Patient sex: M
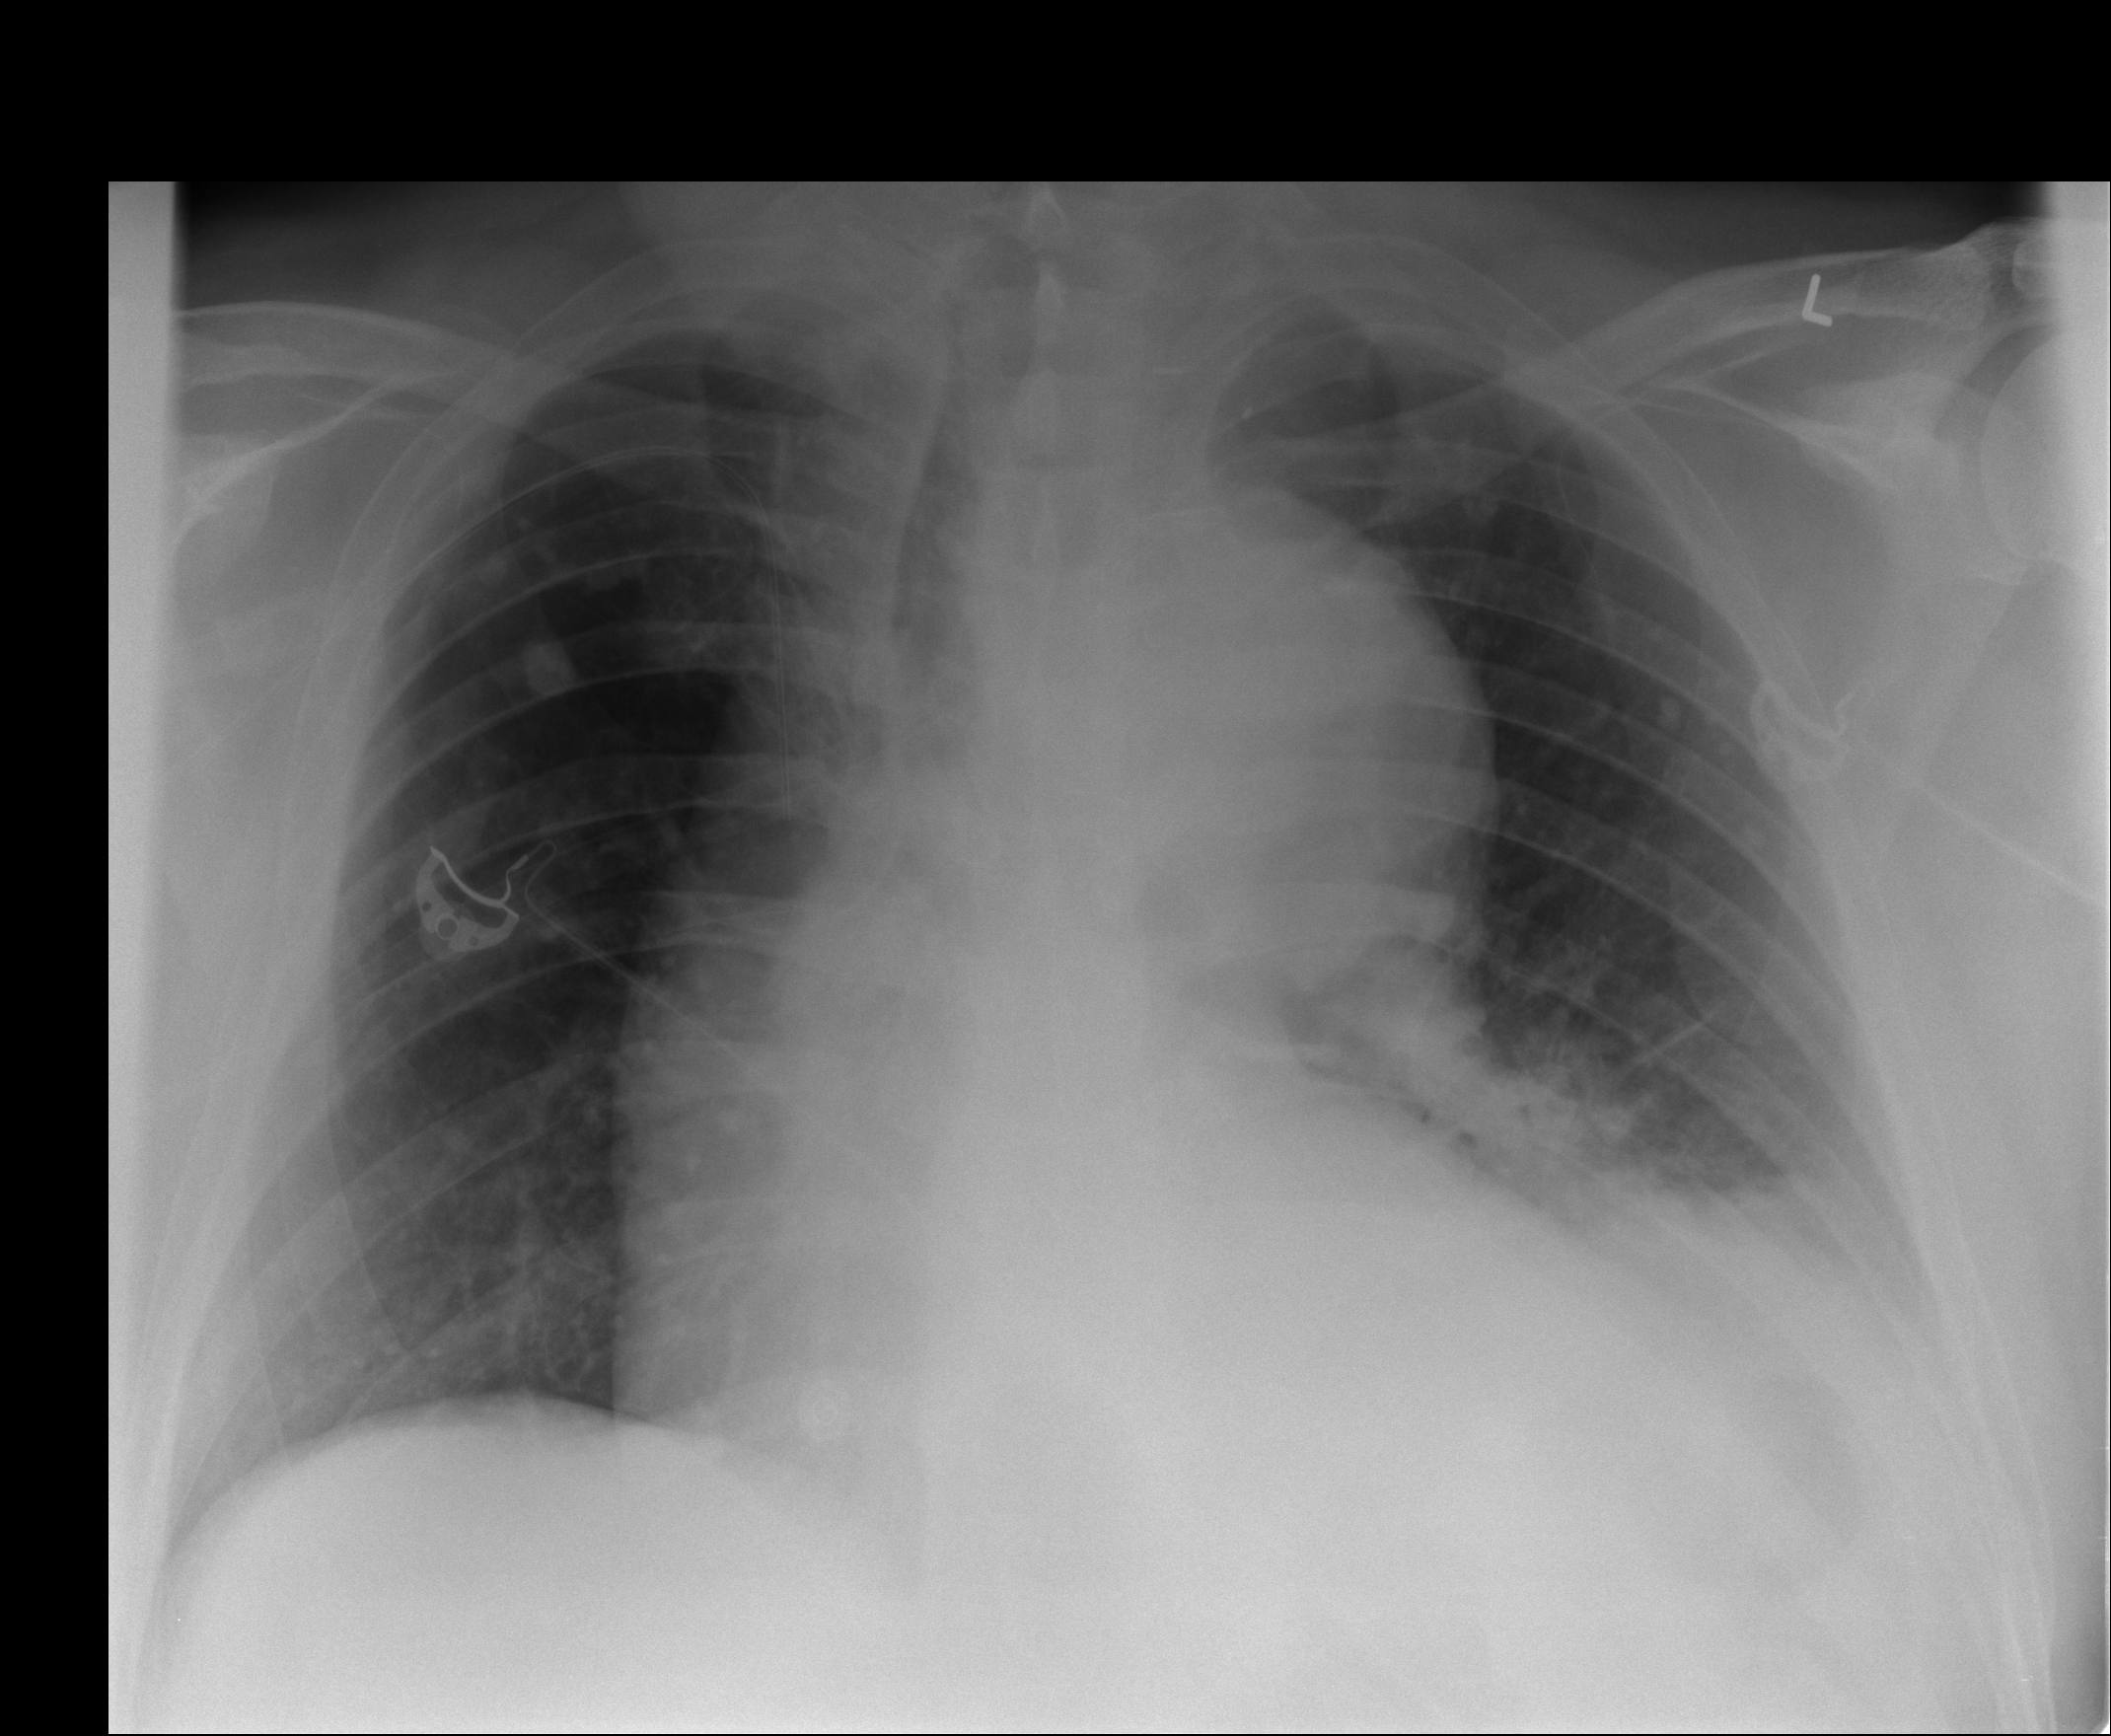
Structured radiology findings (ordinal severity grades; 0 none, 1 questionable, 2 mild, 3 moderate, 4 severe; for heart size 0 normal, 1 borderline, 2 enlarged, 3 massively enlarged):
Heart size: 1
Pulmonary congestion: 1
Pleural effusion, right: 0
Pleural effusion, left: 2
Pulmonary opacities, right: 0
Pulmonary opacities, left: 1
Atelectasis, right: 0
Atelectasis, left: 2